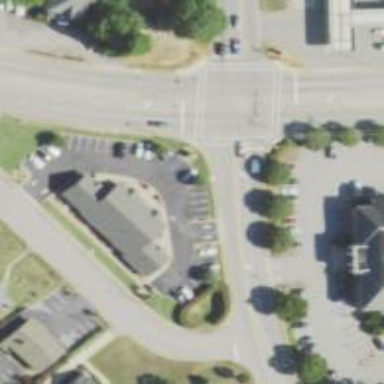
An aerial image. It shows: Marked crossing on the road.